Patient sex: F
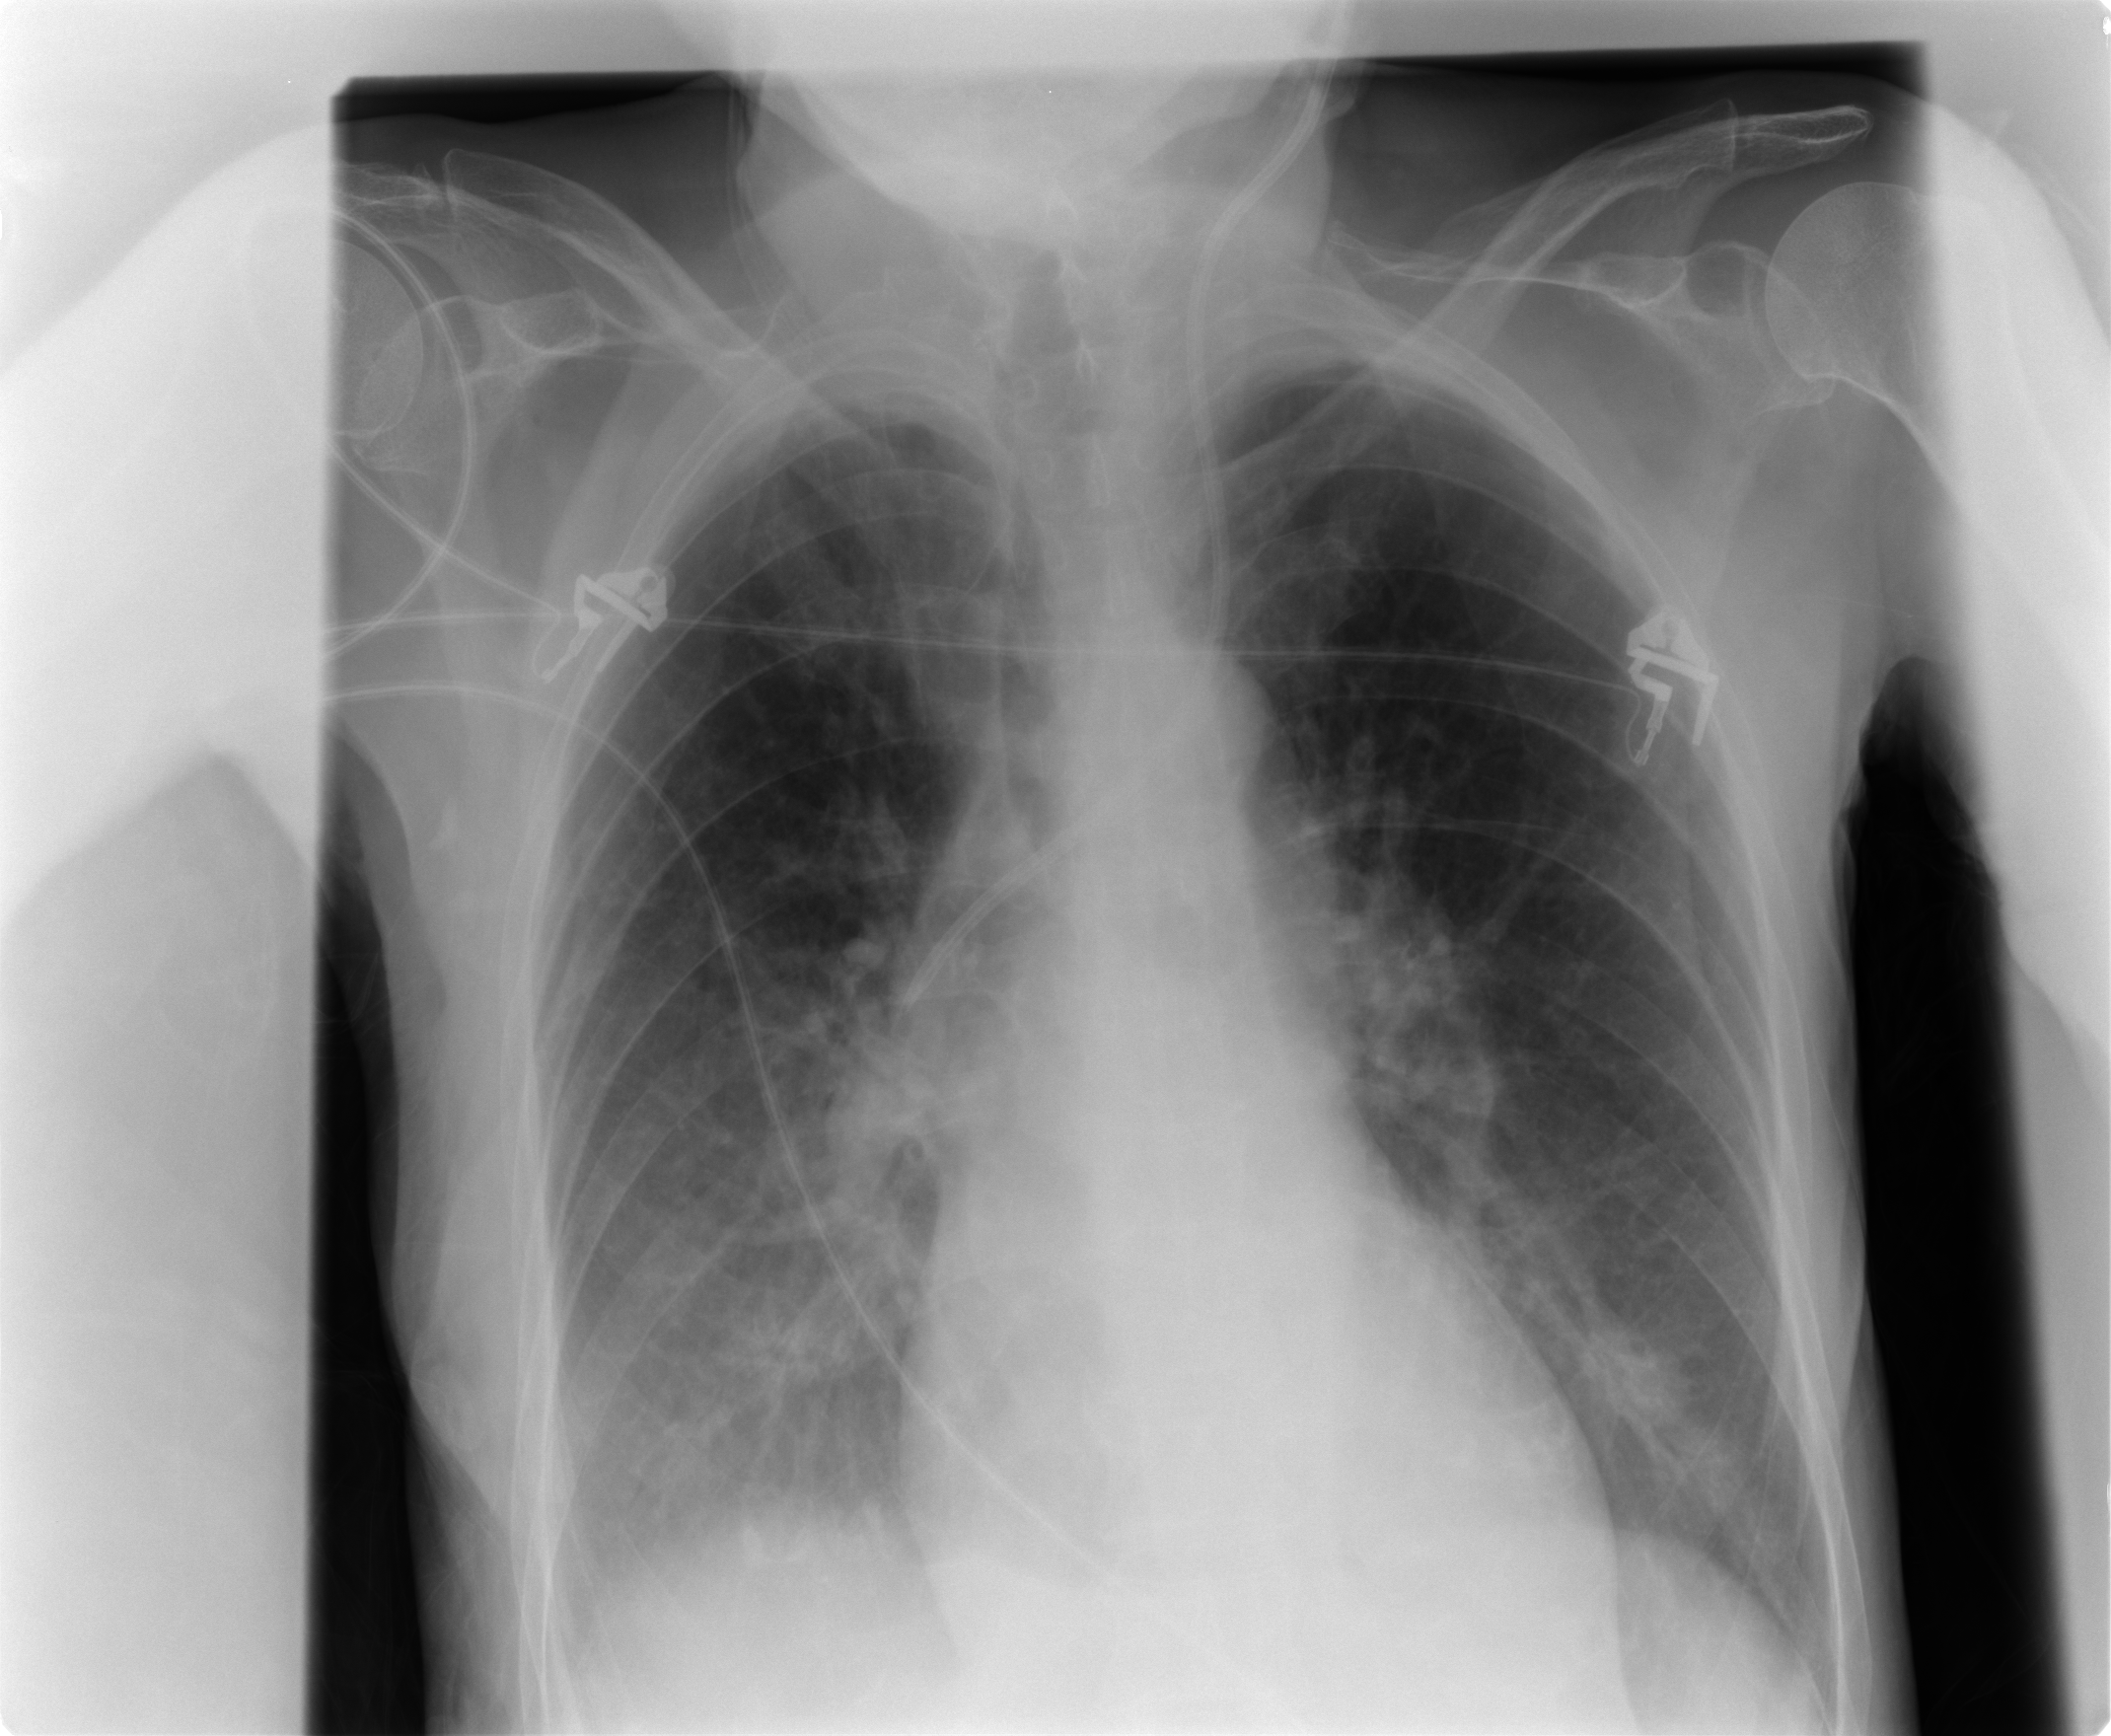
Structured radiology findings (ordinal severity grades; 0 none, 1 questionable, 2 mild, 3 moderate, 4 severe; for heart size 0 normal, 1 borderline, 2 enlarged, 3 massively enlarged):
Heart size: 0
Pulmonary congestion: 0
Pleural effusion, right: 1
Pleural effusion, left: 0
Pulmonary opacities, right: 2
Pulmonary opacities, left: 1
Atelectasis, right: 2
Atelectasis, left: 0